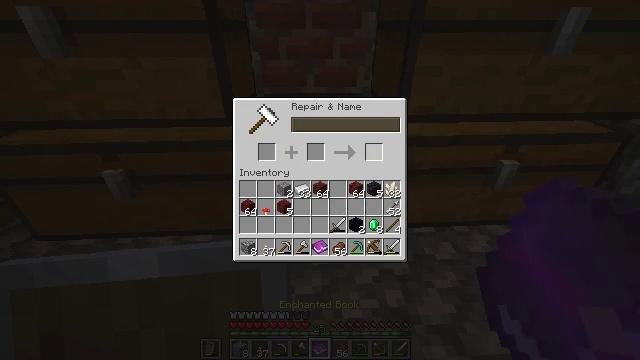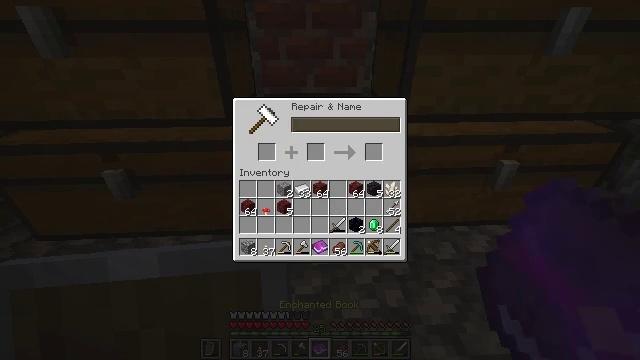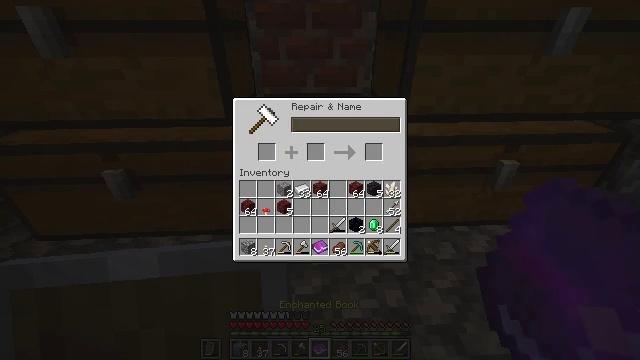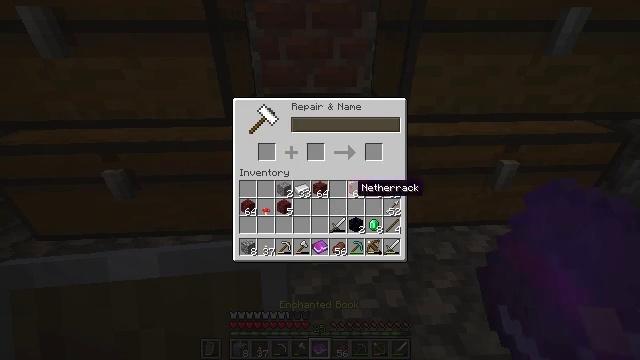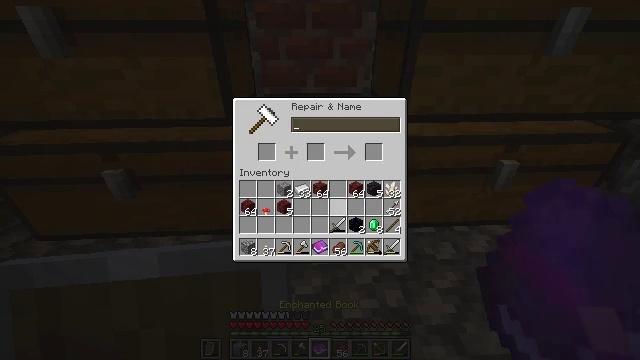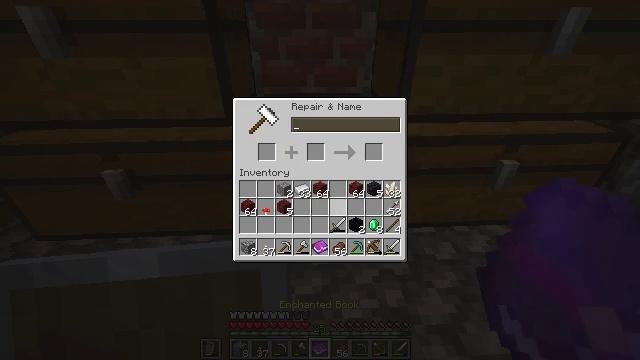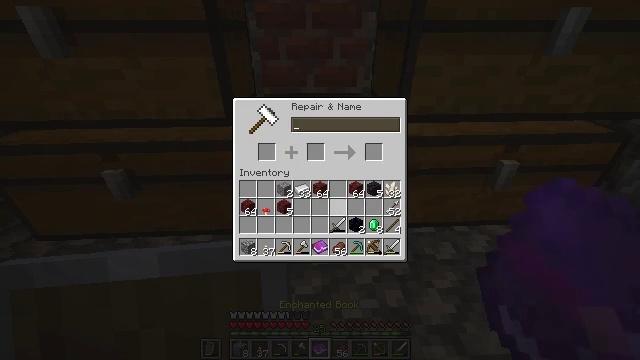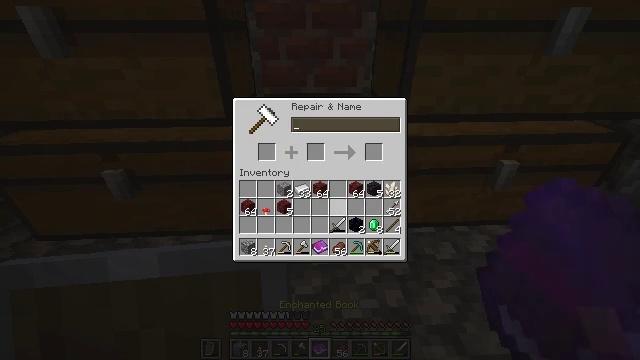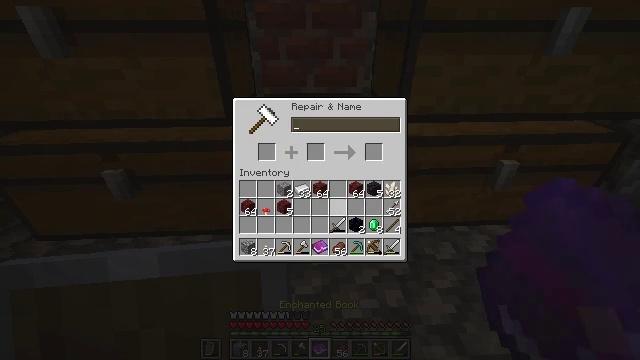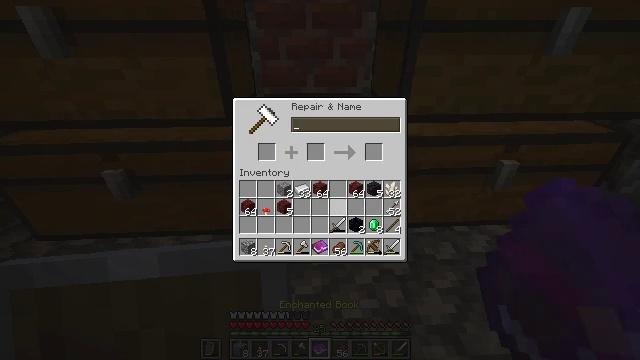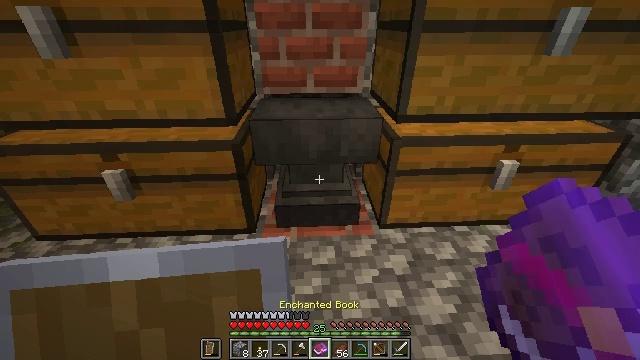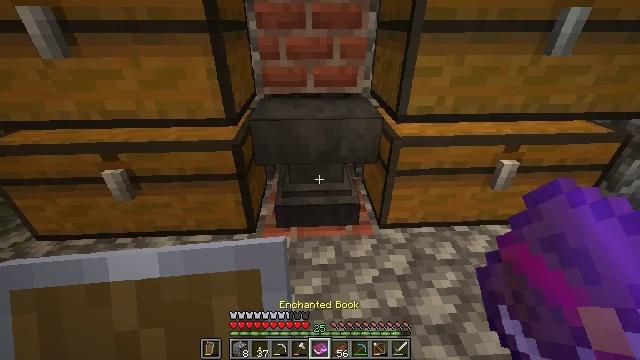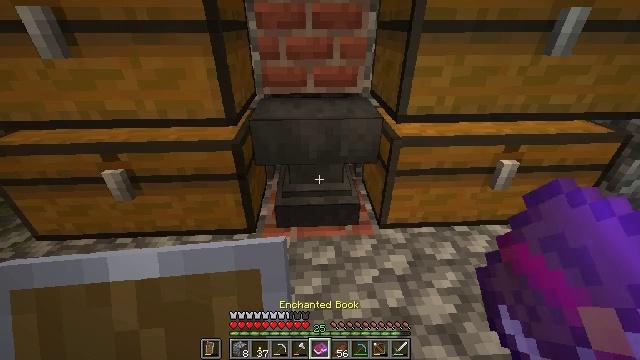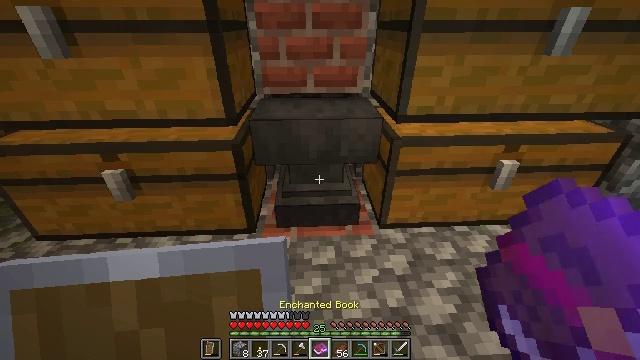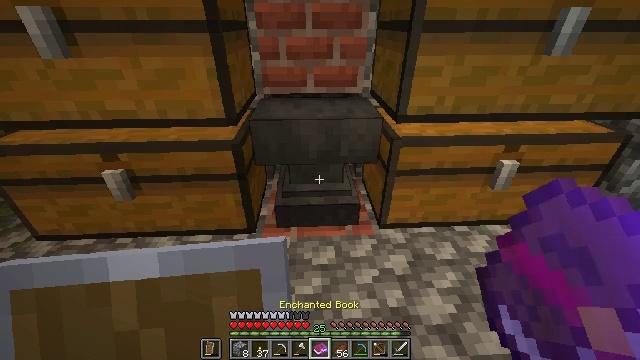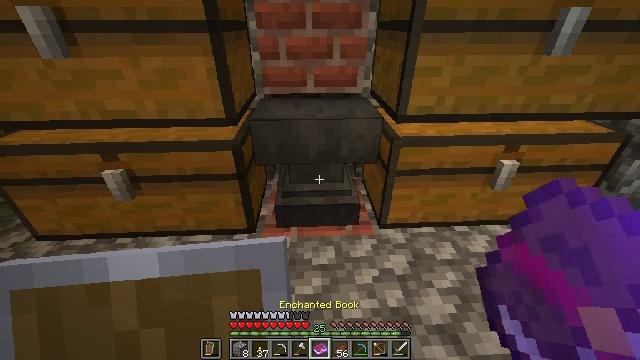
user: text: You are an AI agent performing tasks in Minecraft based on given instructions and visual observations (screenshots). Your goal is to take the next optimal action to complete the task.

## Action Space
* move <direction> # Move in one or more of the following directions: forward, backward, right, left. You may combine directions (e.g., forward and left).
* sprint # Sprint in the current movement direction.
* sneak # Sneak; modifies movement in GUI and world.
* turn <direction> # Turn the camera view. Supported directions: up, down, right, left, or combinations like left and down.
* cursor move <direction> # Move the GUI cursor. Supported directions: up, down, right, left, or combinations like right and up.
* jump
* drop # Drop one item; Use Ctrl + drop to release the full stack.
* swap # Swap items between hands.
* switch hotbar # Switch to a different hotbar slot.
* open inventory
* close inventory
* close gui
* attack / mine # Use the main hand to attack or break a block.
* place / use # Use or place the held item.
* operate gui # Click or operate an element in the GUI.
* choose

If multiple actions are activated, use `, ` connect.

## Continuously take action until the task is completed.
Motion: motion action
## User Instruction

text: Use string and sticks to craft a bow.
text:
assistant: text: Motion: turn down
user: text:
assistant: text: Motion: turn down
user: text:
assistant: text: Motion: turn left and down
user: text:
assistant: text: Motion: turn left and down
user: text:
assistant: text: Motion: no_op
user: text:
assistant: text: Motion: no_op
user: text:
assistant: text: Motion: no_op
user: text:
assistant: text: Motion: no_op
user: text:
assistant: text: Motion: no_op
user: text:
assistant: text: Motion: open inventory
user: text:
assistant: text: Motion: open inventory
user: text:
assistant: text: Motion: open inventory
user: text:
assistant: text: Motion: no_op
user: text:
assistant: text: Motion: no_op
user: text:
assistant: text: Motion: no_op
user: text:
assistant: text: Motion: no_op
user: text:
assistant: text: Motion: no_op
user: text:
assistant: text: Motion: no_op
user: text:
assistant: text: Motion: no_op
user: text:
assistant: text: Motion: no_op
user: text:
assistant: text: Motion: no_op
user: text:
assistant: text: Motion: no_op
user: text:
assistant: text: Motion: no_op
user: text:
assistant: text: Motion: no_op
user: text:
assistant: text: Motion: no_op
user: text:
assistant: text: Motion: no_op
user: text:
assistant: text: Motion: turn right
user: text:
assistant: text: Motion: turn right and up
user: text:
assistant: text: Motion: turn right and up
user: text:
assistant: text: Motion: turn right and up